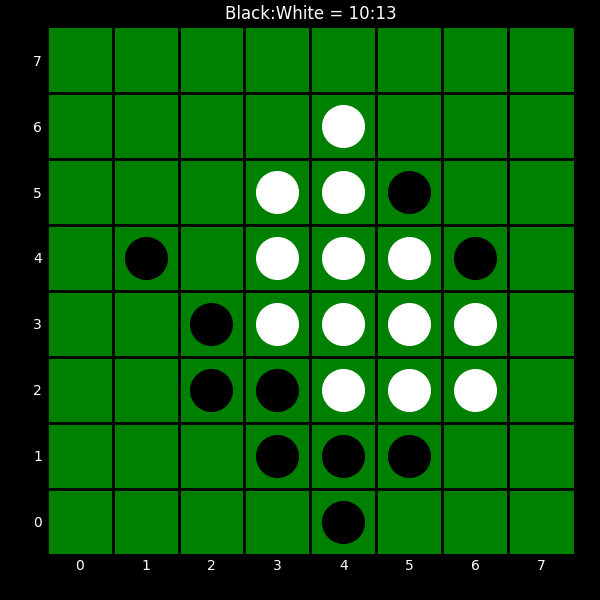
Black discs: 10
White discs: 13